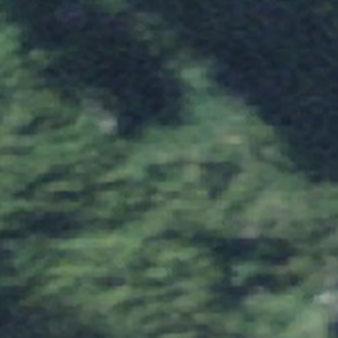
Label: other